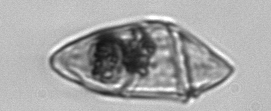
Label: Gyrodinium